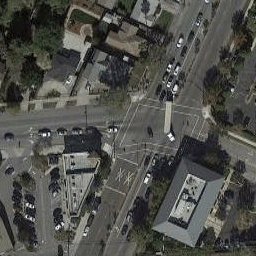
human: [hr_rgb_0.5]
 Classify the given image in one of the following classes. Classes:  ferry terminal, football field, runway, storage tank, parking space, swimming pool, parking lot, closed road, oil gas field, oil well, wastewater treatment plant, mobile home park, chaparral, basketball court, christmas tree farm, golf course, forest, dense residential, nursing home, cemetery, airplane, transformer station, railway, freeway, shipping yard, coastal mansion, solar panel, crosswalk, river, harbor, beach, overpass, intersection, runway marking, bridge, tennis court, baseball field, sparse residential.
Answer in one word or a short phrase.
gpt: intersection